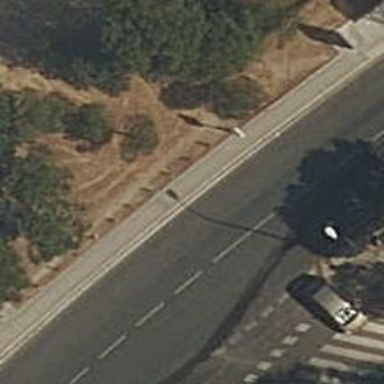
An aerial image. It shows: Bus stop with sheltered platform for public transport.